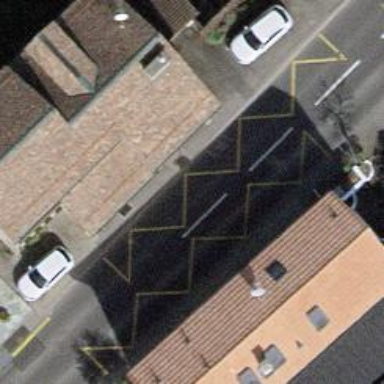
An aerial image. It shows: Public transport stop position.